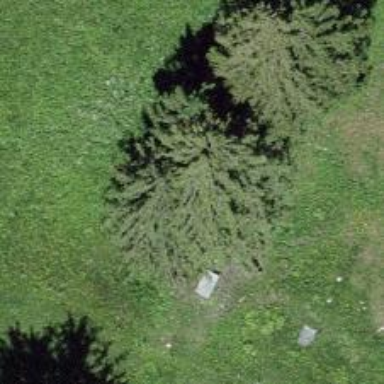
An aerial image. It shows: Needle-leaved tree in its natural environment.